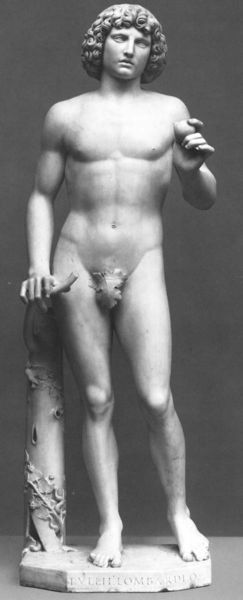
Titel: Adam
Künstler: Tullio Lombardo
Institution: New York, The Metropolitan Museum of  Art
Schlagwörter: mann, nackt, jung, pose, stehend, jüngling, männlich